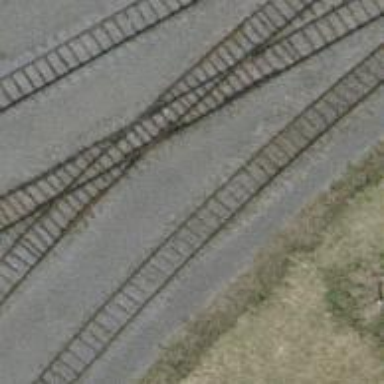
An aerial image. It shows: Railway crossing.